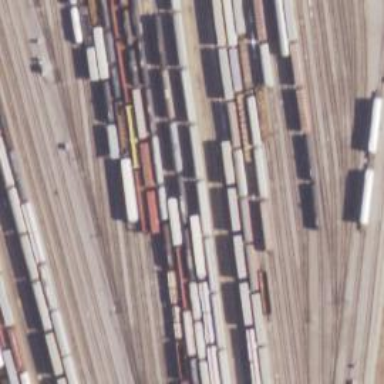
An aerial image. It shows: Railway yard in service.